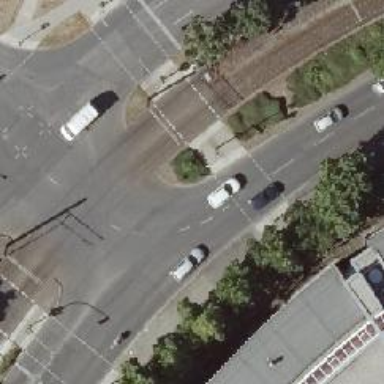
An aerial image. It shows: Footway that serves as traffic island.